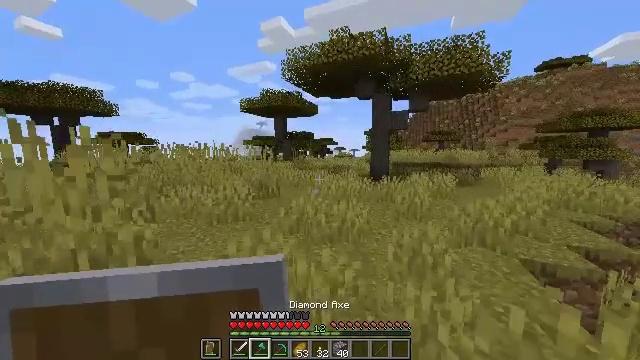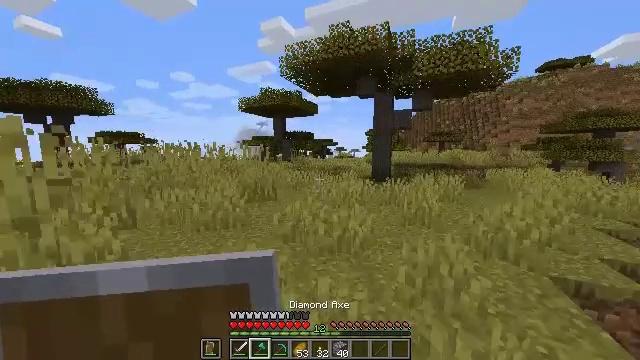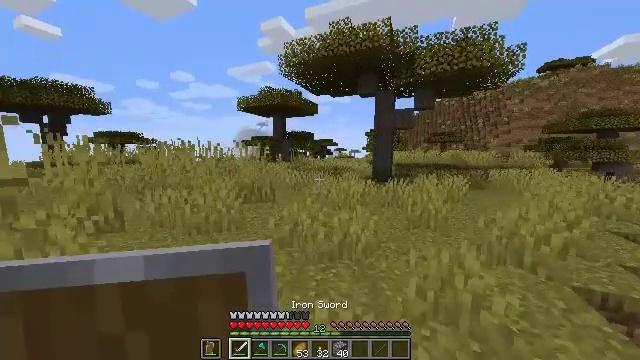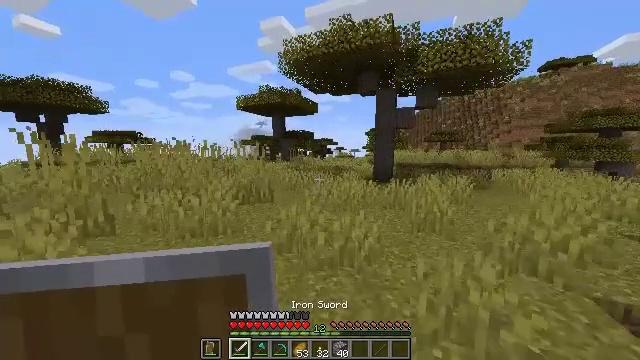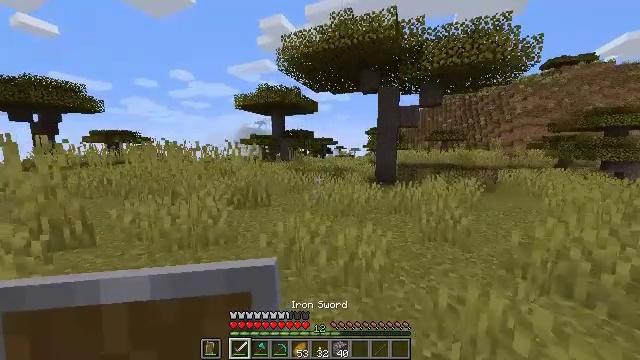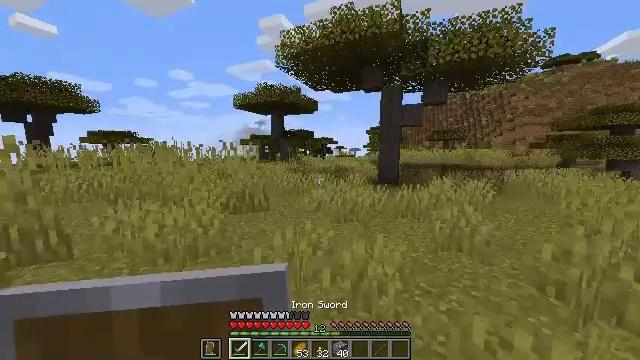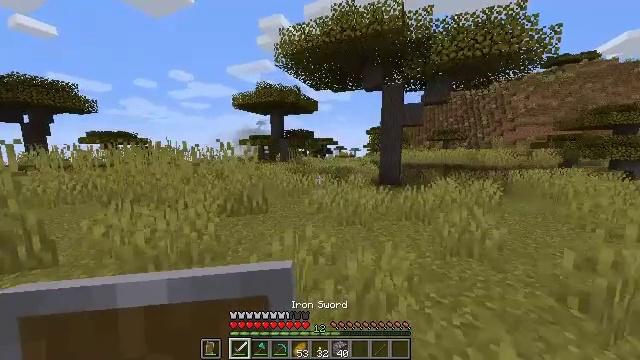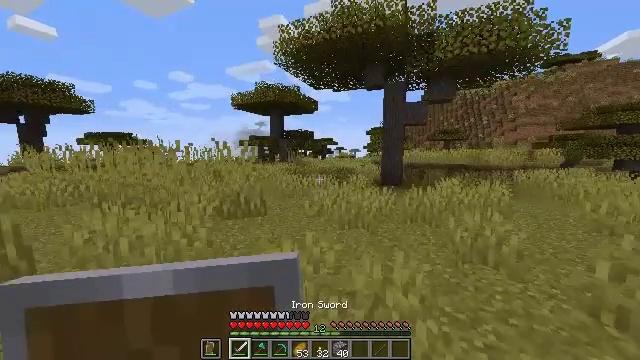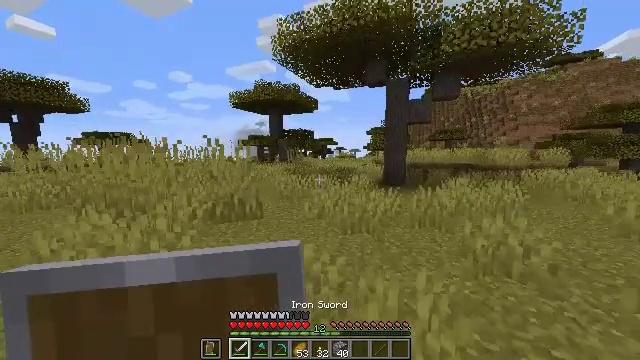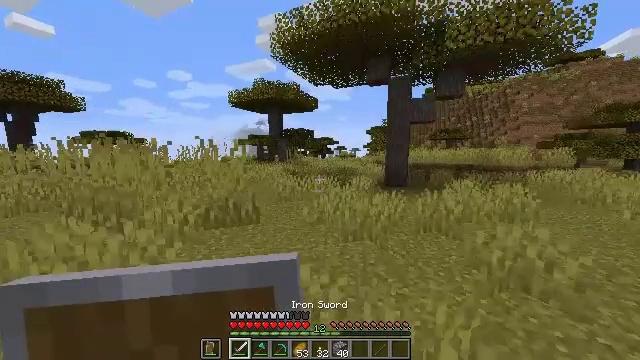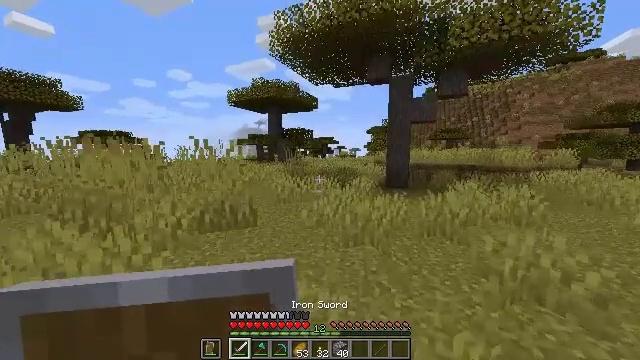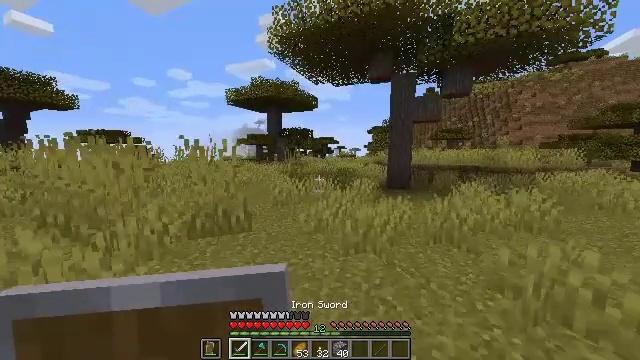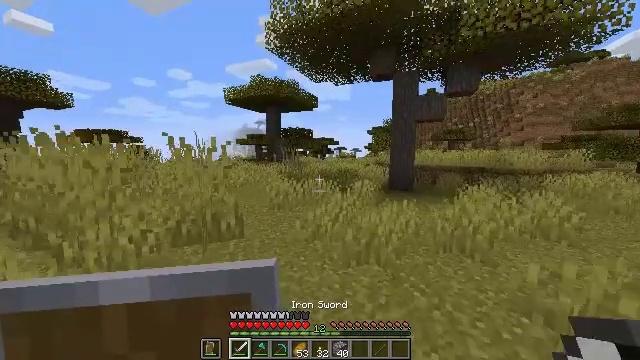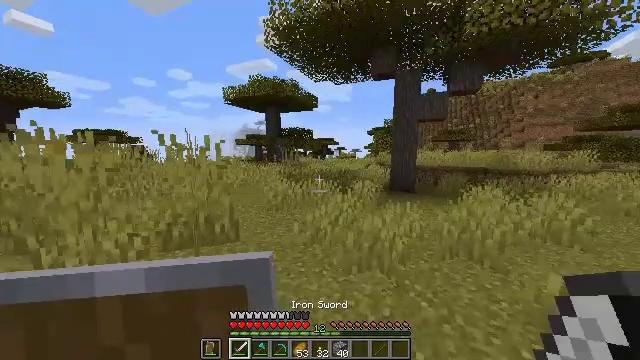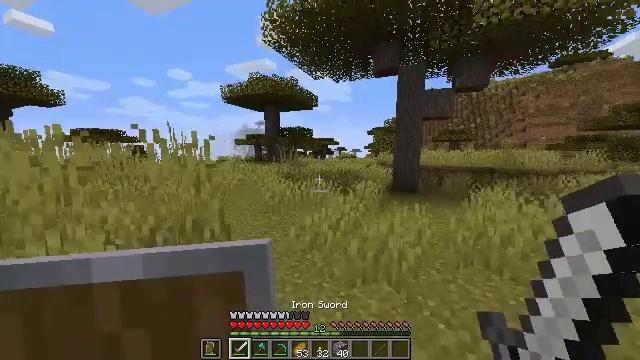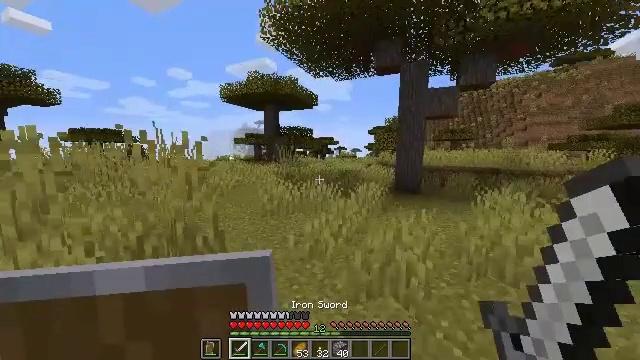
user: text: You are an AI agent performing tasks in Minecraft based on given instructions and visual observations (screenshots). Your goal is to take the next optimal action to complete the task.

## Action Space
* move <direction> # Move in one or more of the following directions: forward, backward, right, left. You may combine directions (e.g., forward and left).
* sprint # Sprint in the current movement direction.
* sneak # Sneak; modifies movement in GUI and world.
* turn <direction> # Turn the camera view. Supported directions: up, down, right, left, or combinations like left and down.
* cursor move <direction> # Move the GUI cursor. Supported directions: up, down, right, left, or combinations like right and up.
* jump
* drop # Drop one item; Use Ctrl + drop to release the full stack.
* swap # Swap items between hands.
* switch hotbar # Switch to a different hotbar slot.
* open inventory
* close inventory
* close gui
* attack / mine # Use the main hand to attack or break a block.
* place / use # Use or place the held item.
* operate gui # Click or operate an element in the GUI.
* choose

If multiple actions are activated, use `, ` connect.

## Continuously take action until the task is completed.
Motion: motion action
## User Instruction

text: Gather the acacia log for building.
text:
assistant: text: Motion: move forward
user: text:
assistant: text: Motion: move forward
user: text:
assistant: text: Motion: move forward
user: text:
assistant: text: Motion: move forward
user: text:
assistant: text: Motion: move forward
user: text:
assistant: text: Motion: move forward
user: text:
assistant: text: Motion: move forward
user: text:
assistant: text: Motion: move forward
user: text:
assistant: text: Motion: move forward
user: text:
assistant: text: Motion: move forward
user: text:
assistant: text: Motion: move forward
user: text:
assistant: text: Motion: move forward
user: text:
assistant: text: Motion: move forward
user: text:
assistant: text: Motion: move forward
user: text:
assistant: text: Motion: move forward
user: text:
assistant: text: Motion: move forward
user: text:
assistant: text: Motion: move forward
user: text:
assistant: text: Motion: move forward
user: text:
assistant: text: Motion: move forward, jump
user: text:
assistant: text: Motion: move forward, jump
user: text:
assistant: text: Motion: move forward, attack / mine, jump
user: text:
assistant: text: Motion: move forward, attack / mine, jump
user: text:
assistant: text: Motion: move forward, attack / mine, jump
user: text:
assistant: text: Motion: move forward
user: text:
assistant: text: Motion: move forward
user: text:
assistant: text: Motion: move forward
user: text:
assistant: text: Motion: move forward
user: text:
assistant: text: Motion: move forward
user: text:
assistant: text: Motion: move forward
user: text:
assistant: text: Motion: move forward